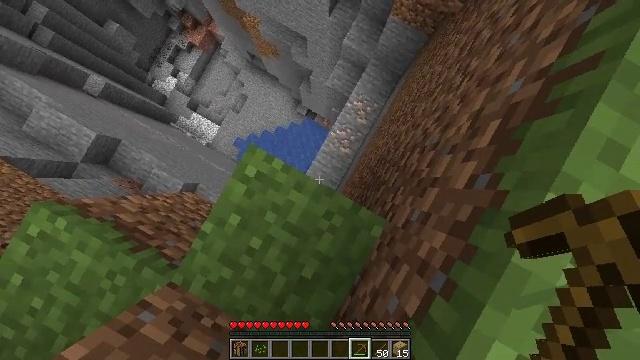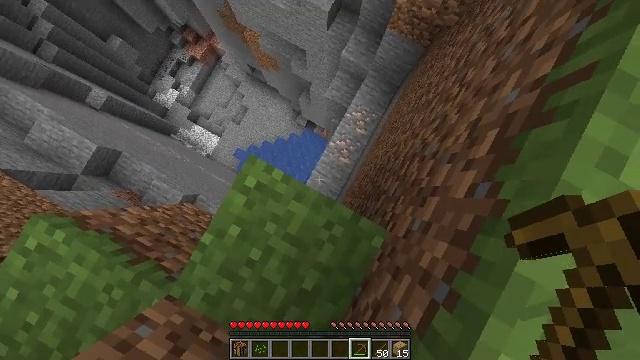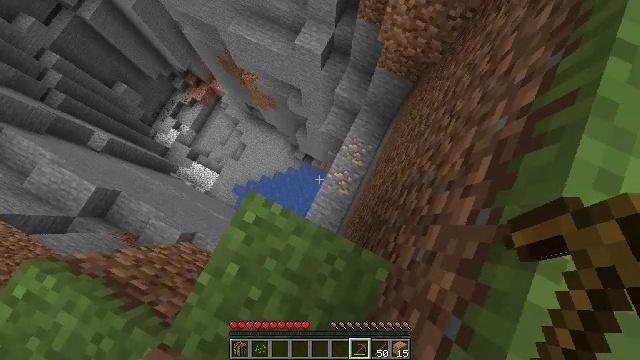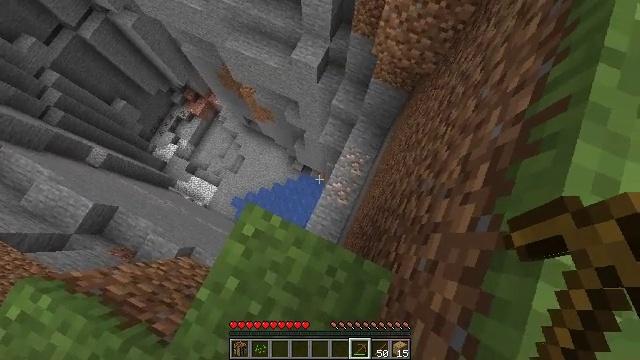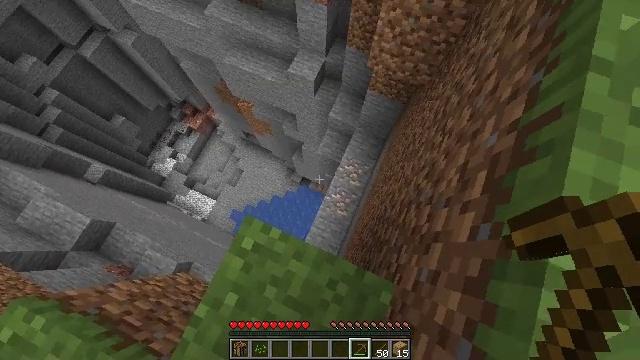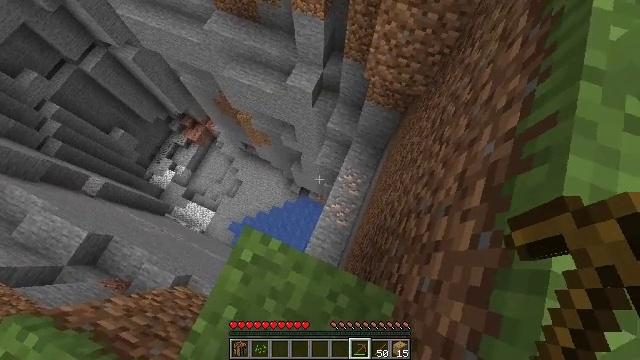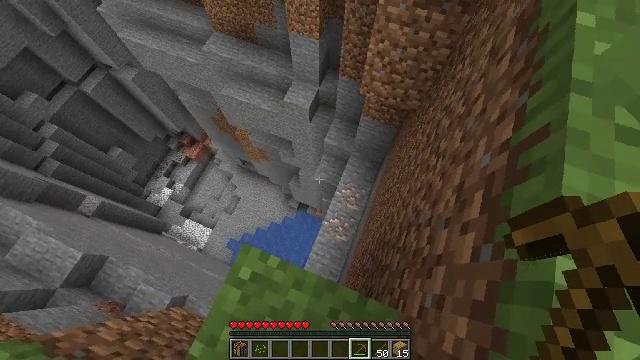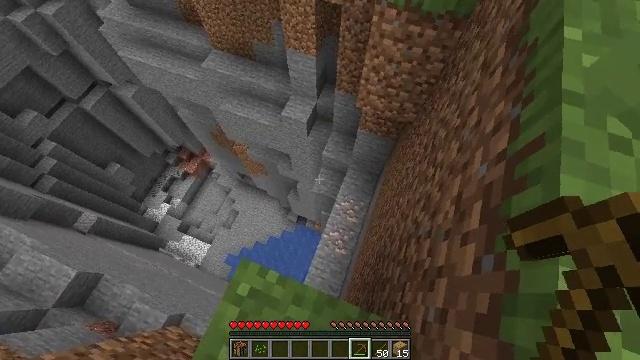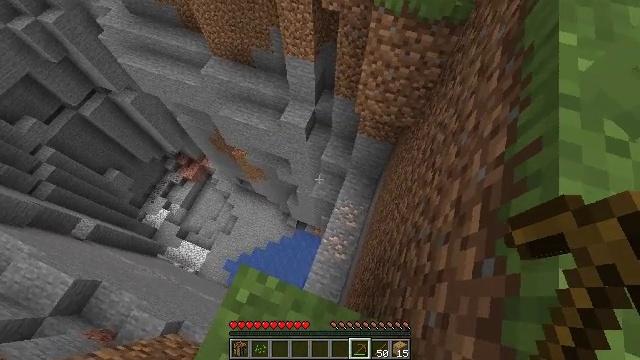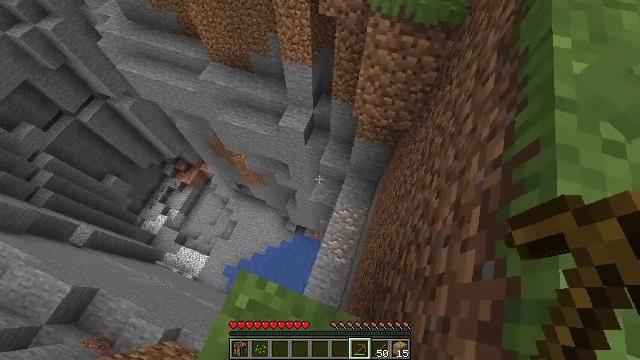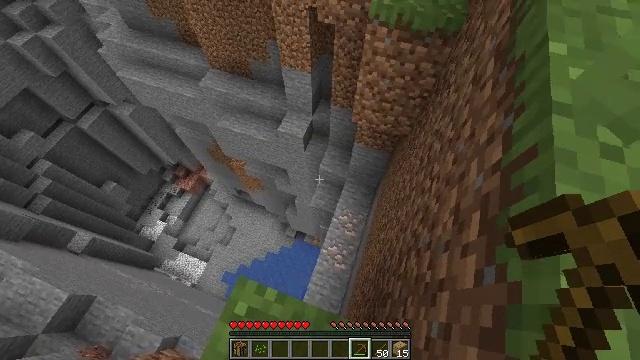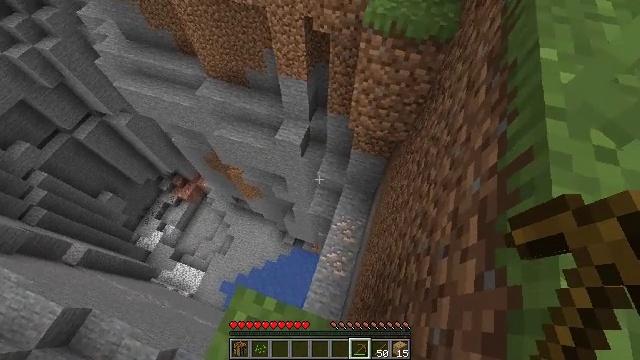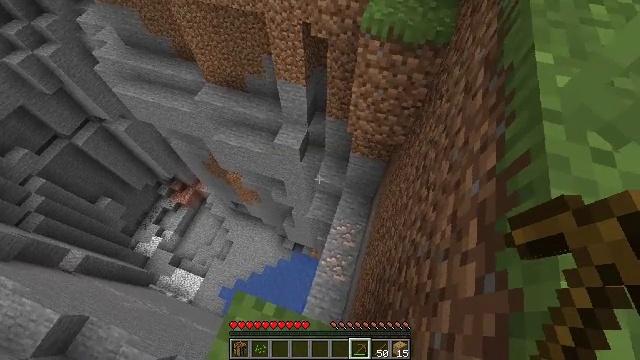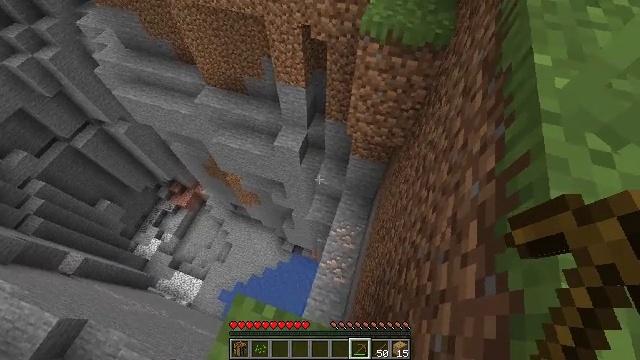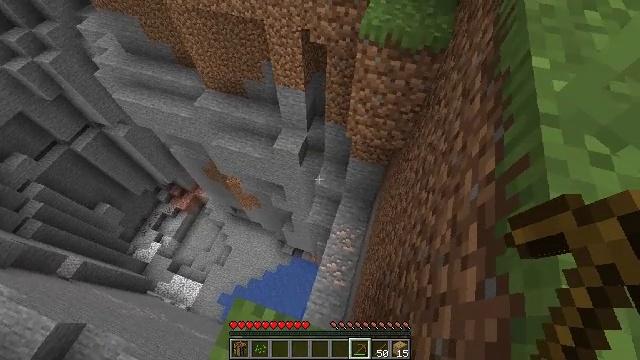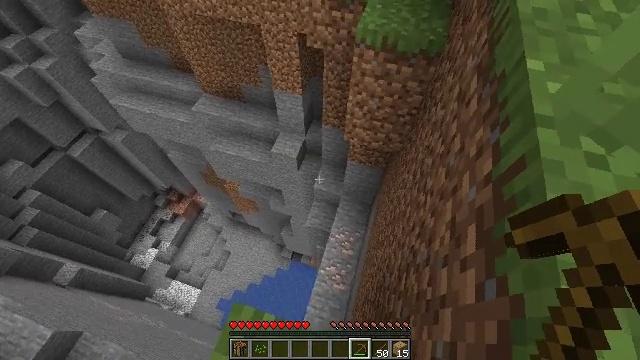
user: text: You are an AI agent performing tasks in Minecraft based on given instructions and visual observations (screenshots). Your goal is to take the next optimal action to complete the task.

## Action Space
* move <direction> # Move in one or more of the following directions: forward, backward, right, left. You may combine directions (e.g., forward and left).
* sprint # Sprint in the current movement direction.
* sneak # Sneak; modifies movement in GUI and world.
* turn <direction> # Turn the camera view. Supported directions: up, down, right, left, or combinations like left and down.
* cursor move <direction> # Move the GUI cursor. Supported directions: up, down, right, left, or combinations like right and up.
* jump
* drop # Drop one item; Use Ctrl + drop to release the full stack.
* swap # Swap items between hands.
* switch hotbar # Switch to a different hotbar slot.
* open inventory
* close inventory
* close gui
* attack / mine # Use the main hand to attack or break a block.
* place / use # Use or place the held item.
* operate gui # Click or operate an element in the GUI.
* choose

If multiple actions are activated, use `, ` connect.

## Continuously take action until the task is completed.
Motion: motion action
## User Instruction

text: Gather grass block for landscaping.
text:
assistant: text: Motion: turn up
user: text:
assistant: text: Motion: turn right and up
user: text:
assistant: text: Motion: turn right and up
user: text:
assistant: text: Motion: turn right and up
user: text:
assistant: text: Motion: turn up
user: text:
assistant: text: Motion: turn right and up
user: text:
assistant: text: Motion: turn up
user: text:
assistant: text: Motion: turn up
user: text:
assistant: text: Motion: no_op
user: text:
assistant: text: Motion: turn up
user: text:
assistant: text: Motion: turn right and up
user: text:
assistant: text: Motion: no_op
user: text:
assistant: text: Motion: no_op
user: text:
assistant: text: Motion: no_op
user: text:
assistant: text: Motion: no_op
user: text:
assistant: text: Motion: no_op
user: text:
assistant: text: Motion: turn right
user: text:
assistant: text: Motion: turn right
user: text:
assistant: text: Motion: turn right
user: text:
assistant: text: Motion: turn right
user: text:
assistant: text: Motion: turn right
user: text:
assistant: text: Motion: turn right
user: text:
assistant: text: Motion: no_op
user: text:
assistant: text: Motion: turn right
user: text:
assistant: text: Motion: turn right
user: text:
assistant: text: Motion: turn right
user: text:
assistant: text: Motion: turn right and down
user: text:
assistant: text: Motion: turn right and down
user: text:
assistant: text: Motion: turn right
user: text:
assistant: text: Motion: no_op